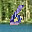
Label: 6